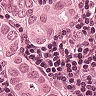
Metastatic tissue present: yes